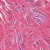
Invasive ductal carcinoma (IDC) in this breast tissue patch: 0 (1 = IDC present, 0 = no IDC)